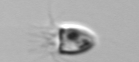
Label: Balanion